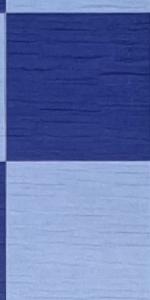
Label: Empty